Field crop: tomato
Growth stage: 1
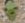
Species: solanum